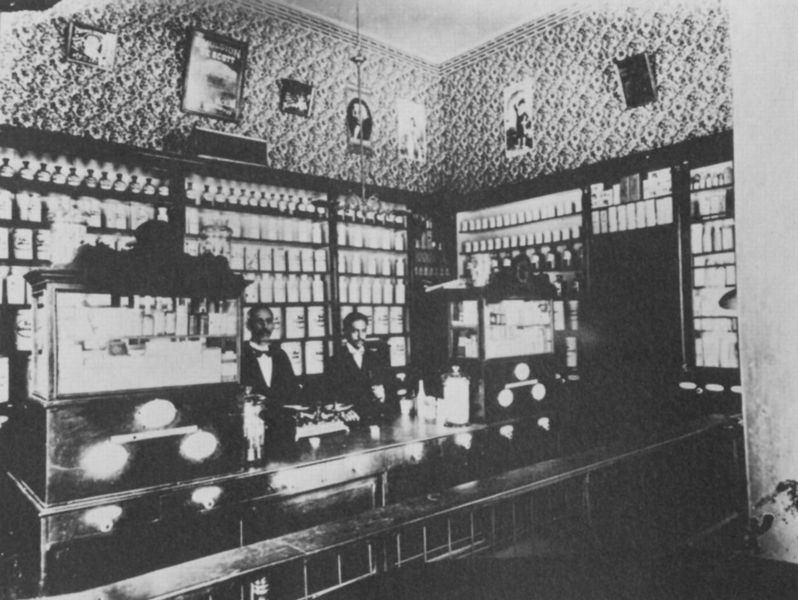
Titel: Apotheke
Künstler: Juan Jose Benzo
Standort: Caracas
Institution: Instituto autónomo Biblioteca Nacional Caracas
Schlagwörter: dunkel, gemälde, mann, schatten, weiß, bar, cafe, glas, grau, kaffeehaus, licht, männer, raum, schaufenster, schwarz, tür, muster, anzug, bart, flasche, flaschen, getränke, regal, schnurrbart, tresen, wand, rahmen, bild, interieur, decke, genre, bilder, fotos, düster, bogen, geschäft, zwei, laden, saal, schnäuzer, tapete, kaffee, glanz, tee, fliege, foto, fotografie, photographie, farbige, schwarze, belichtung, theke, verkäufer, waage, schwarz weiss, einkauf, medizin, vitrine, kasse, photo, diagonal, eiss, tapet, regale, israel, graus, schwar, plakate, jude, juden, dosen, horror vacui, apotheke, palkate, chwarzw, inhaber, überbelichtet, washington, arznei, aussehen, counter, geschäf, grdvhäft, kolonialwaren, ladentheke, medikamente, tapeter